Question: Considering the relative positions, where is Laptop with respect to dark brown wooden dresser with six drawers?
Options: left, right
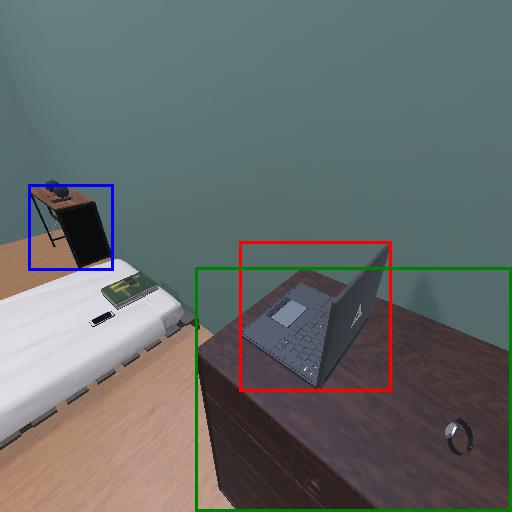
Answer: left